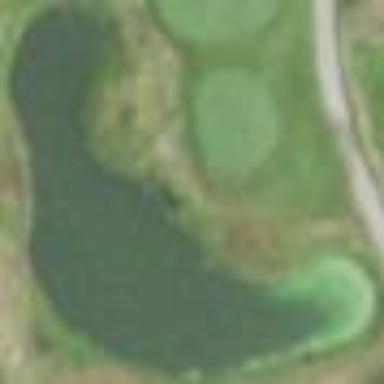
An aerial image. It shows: Scenic view of water hazard on golf course. The natural water feature adds beauty to the landscape.